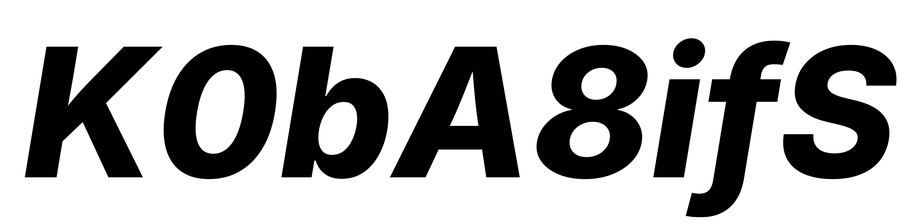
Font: Inter-Italic_ExtraBold_Italic